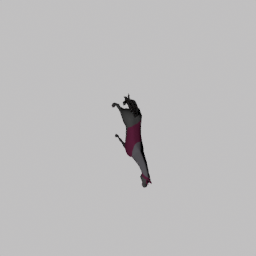
Label: animals